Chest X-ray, AP view. Patient: 62 years old, sex F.
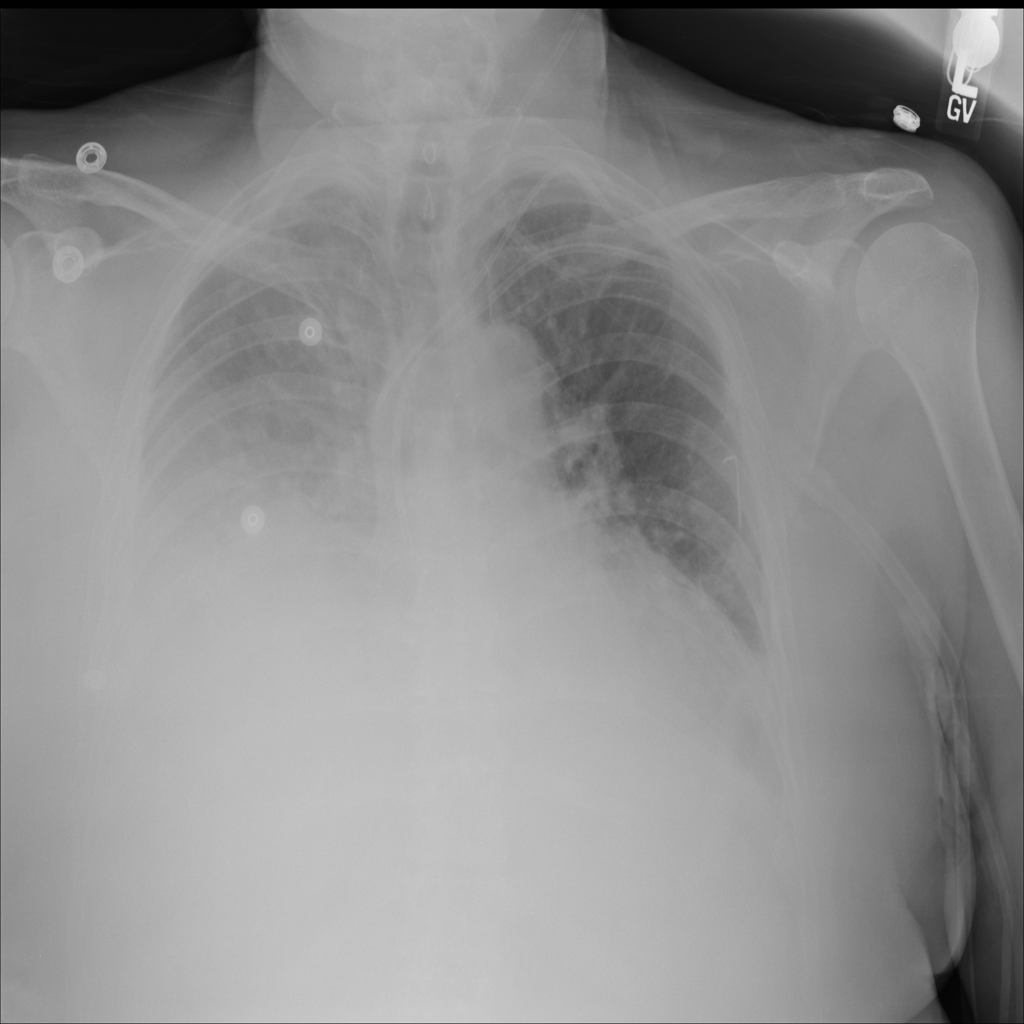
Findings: No Finding